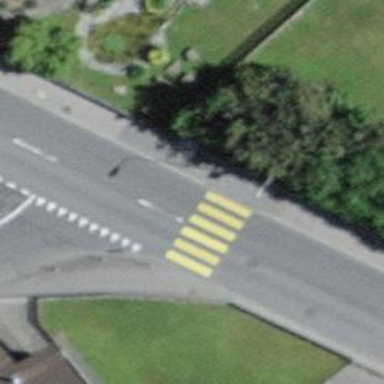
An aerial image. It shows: Zebra crossing on the road.